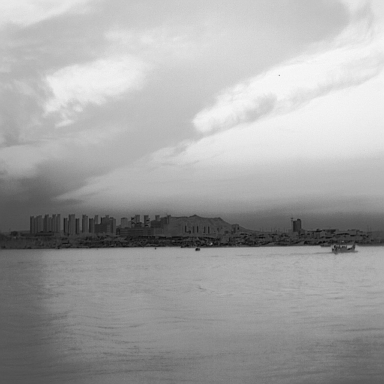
There are two bulk_carriers in the infrared image.